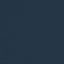
Land use / land cover class: SeaLake